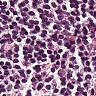
Metastatic tissue present: yes